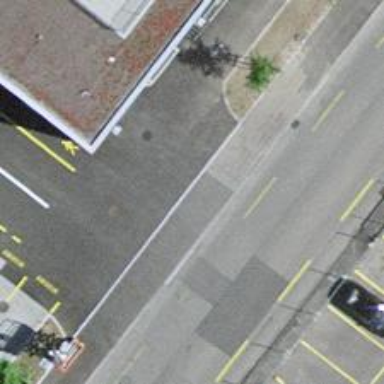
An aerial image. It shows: Road serving as parking aisle.